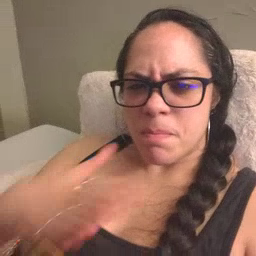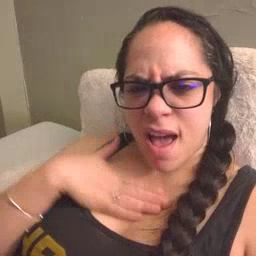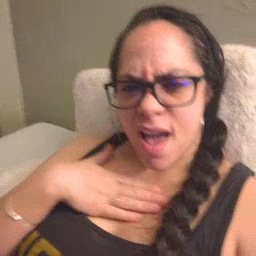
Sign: minemy